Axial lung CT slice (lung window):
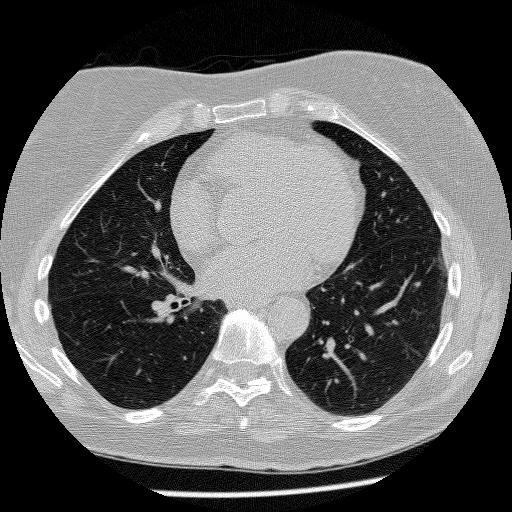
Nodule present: no